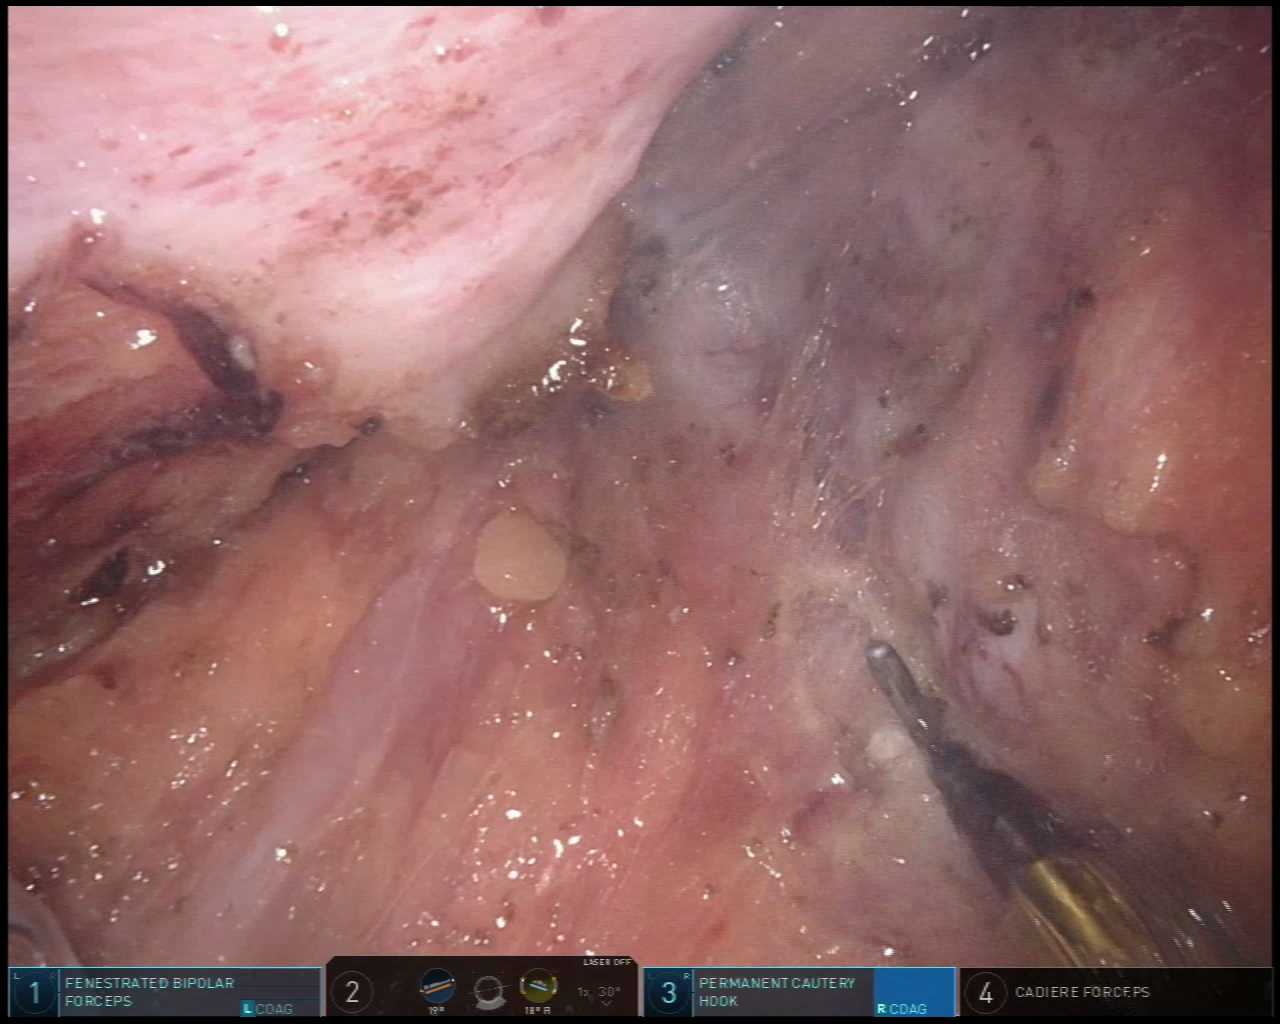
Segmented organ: vesicular_glands
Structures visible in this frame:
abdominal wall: no
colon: no
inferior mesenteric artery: no
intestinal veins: no
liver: no
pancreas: no
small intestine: no
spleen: no
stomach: no
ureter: no
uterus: no
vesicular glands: yes